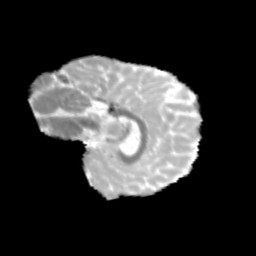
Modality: MD
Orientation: sagittal
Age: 13
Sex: female
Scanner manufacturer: siemens
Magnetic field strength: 3 T
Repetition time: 3.8 s
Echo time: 0.07 s